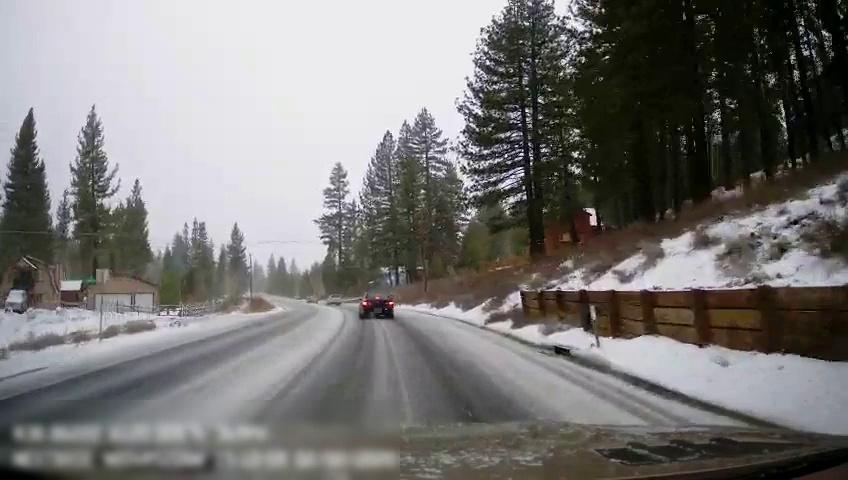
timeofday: Day
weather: Snowy
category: Drivable Space
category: Vehicles | Car
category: Vehicles | SUV
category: Vehicles | Car
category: Vehicles | SUV